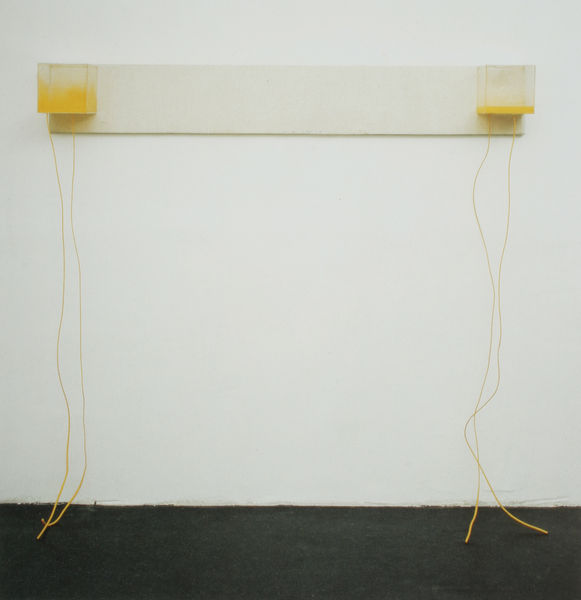
Titel: Stoffwechsel, gelb
Künstler: Gerhard Hoehme
Standort: Düsseldorf
Institution: Gerhard und Magarete Hoehme-Stiftung
Schlagwörter: körper, wasser, weiß, gelb, grau, holz, lampe, licht, schwarz, teppich, wand, boden, schnur, schnüre, skulptur, kisten, zwei, moderne, abstrakt, leer, modern, seile, kerze, streifen, kerzen, faden, plastik, fett, gefäß, waage, brett, kiste, kunst, kasten, ausstellung, flüssigkeit, tränke, museum, fäden, quadrat, behälter, draht, pop art, installation, beuys, drähte, kubus, voll, schlauch, behältnis, röhre, kommunikation, formal, angemalt, environment, hgflv, orangensaft, stom, strim, unfinished, inviting, draining, disconnected, sacrifice